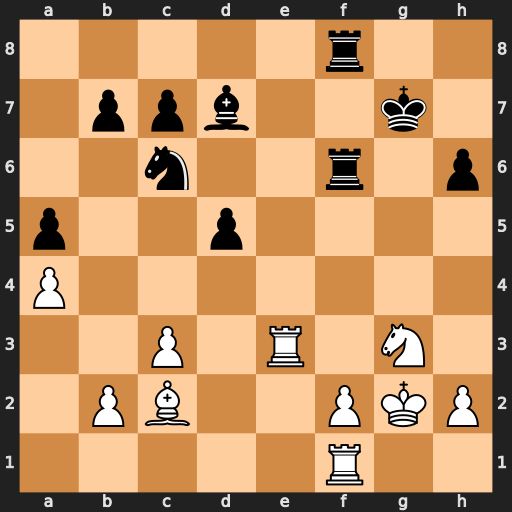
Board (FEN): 5r2/1ppb2k1/2n2r1p/p2p4/P7/2P1R1N1/1PB2PKP/5R2
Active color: w
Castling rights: -
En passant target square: -
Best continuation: Nh5+ Kh8 Nxf6